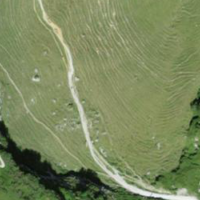
EUNIS habitat code: 44
Species observed at this site:
Marmota marmota